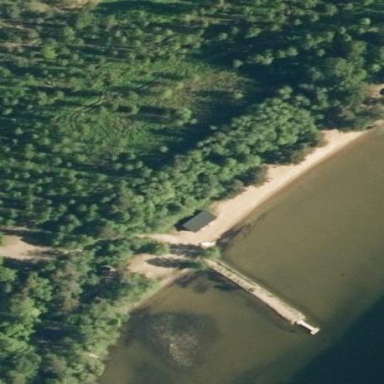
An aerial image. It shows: Beach area suitable for swimming.